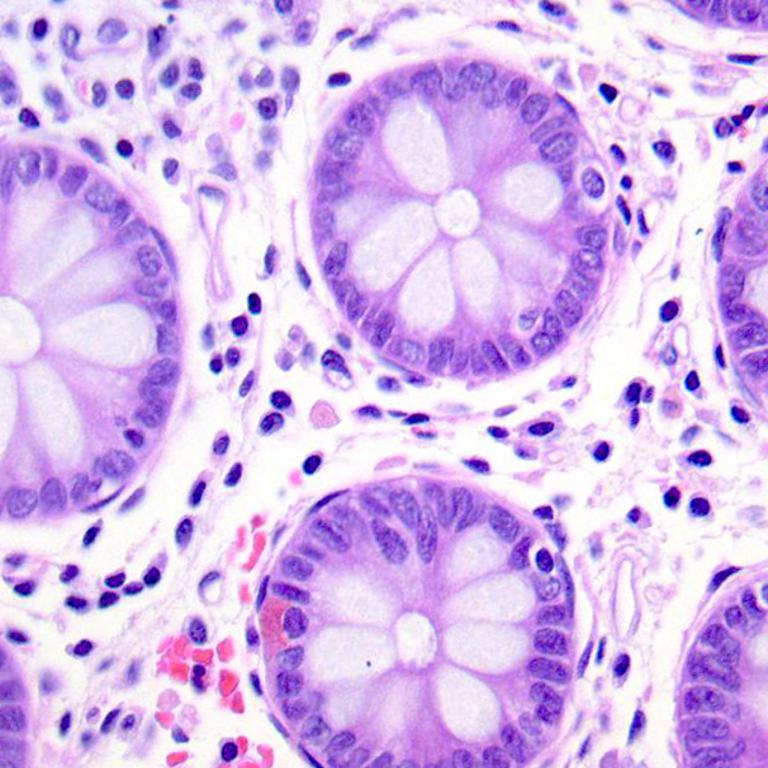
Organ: colon
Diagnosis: benign